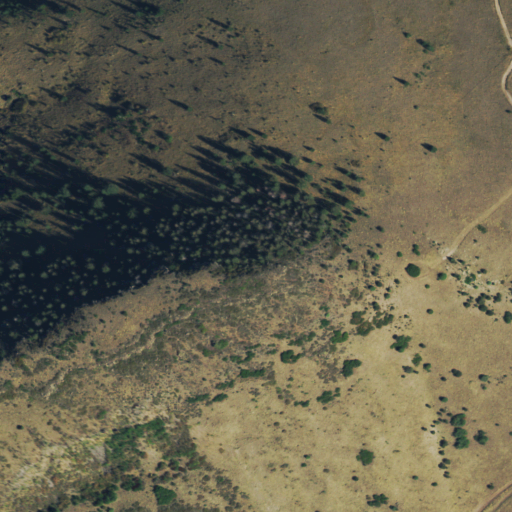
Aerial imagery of mountain in Colorado named Table Mountain containing shrub, grassland, and evergreen forest